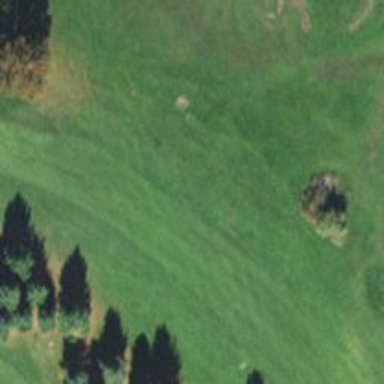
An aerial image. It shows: View of golf hole.